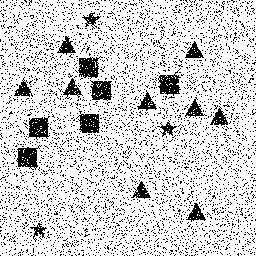
Squares: 6
Triangles: 9
Stars: 3
Total shapes: 18